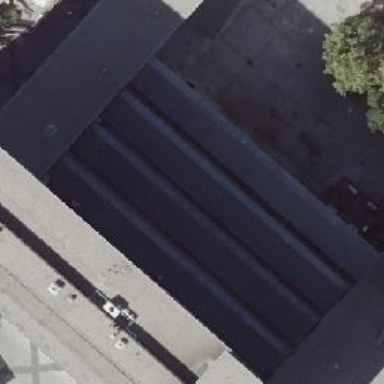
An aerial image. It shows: Part of building.